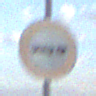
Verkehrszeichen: VerbotPersonenkraftwagenMitAnhaenger
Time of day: SunriseSunset
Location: Outdoor (Nature)
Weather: PartlyCloudy
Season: NotSpecified
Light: Natural